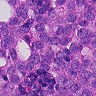
Metastatic tissue present: yes